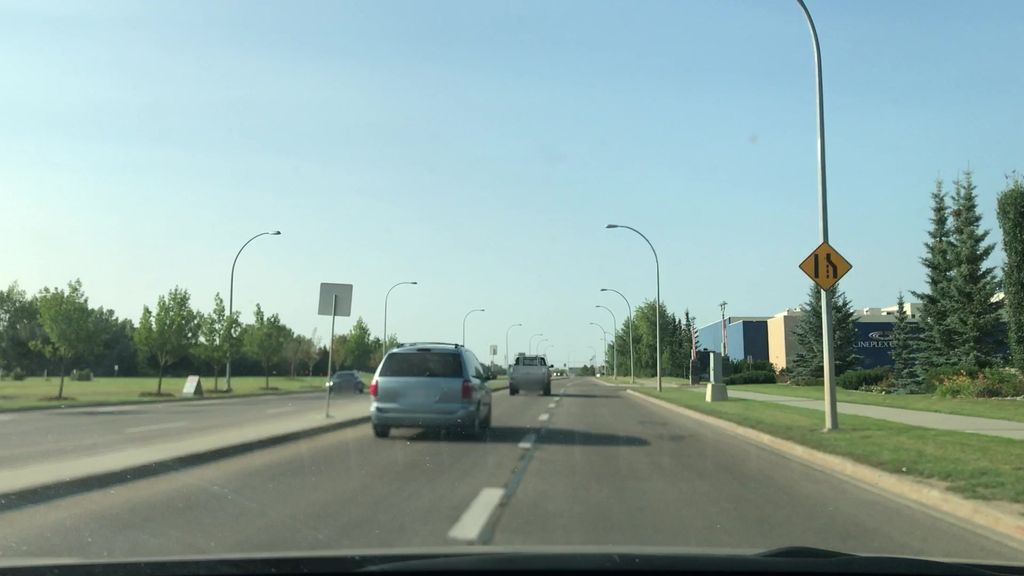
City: edmonton